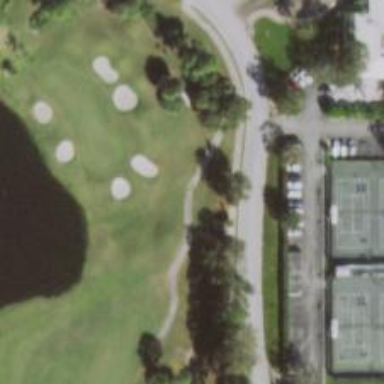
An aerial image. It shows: Service road used as golf cart path.